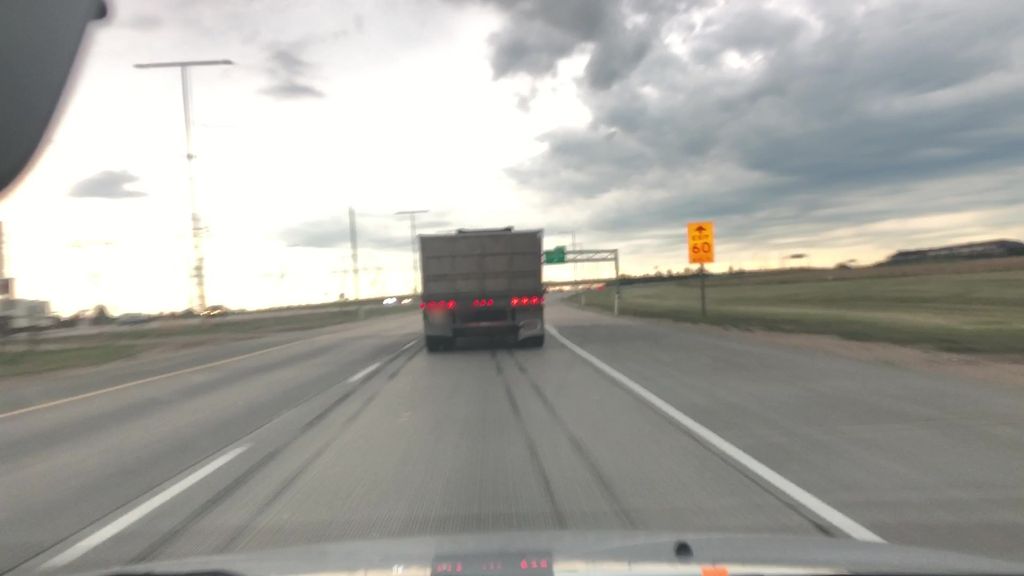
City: edmonton